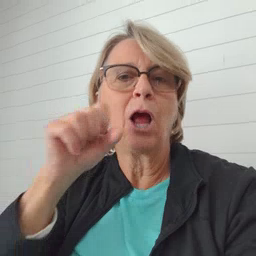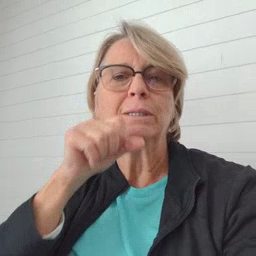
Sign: carrot